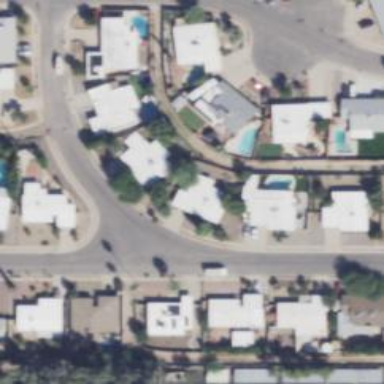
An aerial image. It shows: Alley classified as service road.